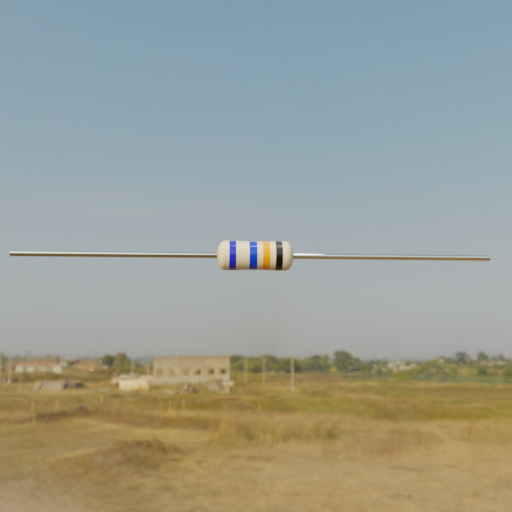
Resistor colour bands (in order): blue, blue, orange, black